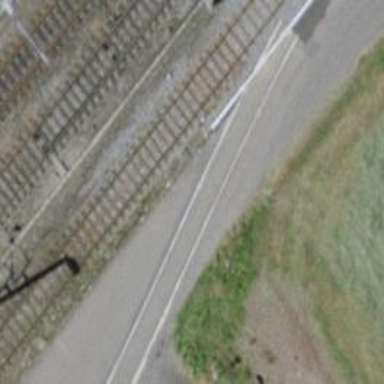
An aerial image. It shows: Railway level crossing.